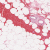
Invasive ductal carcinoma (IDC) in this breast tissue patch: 0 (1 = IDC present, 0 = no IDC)